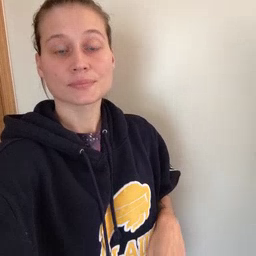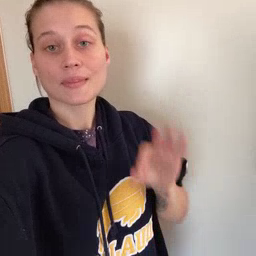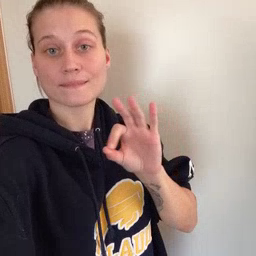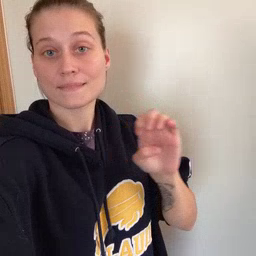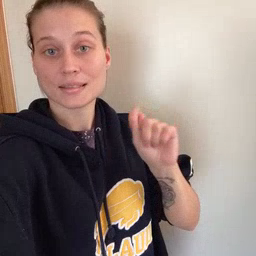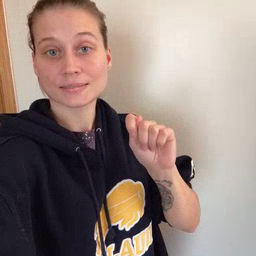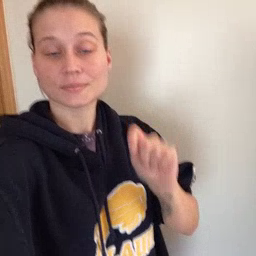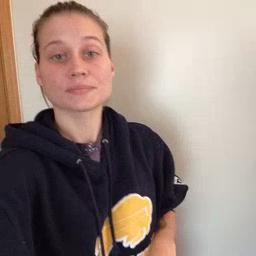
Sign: feet